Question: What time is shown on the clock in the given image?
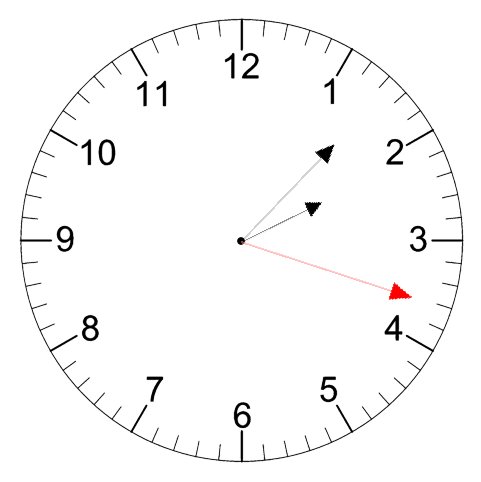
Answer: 02:07:18